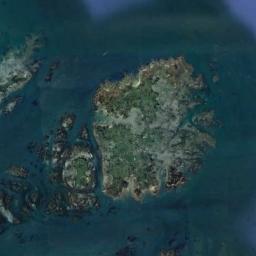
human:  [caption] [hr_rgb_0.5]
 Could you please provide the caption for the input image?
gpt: Islands are long and thin .

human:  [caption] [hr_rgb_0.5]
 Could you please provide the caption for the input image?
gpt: Some islands of different sizes have some vegetation .

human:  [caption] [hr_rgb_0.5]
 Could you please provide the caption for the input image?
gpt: The land on the island is uneven .

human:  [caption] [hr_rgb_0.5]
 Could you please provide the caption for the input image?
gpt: There are a group of small islands of yellowish brown and green intersecting on the blue sea .

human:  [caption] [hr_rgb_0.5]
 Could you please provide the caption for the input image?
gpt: The green island with some brown reefs around is surrounded by green water .